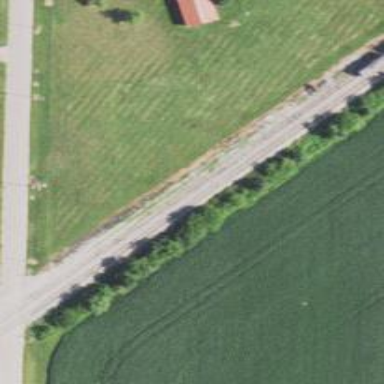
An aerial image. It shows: Abandoned railway siding.